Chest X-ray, AP view. Patient: 26 years old, sex M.
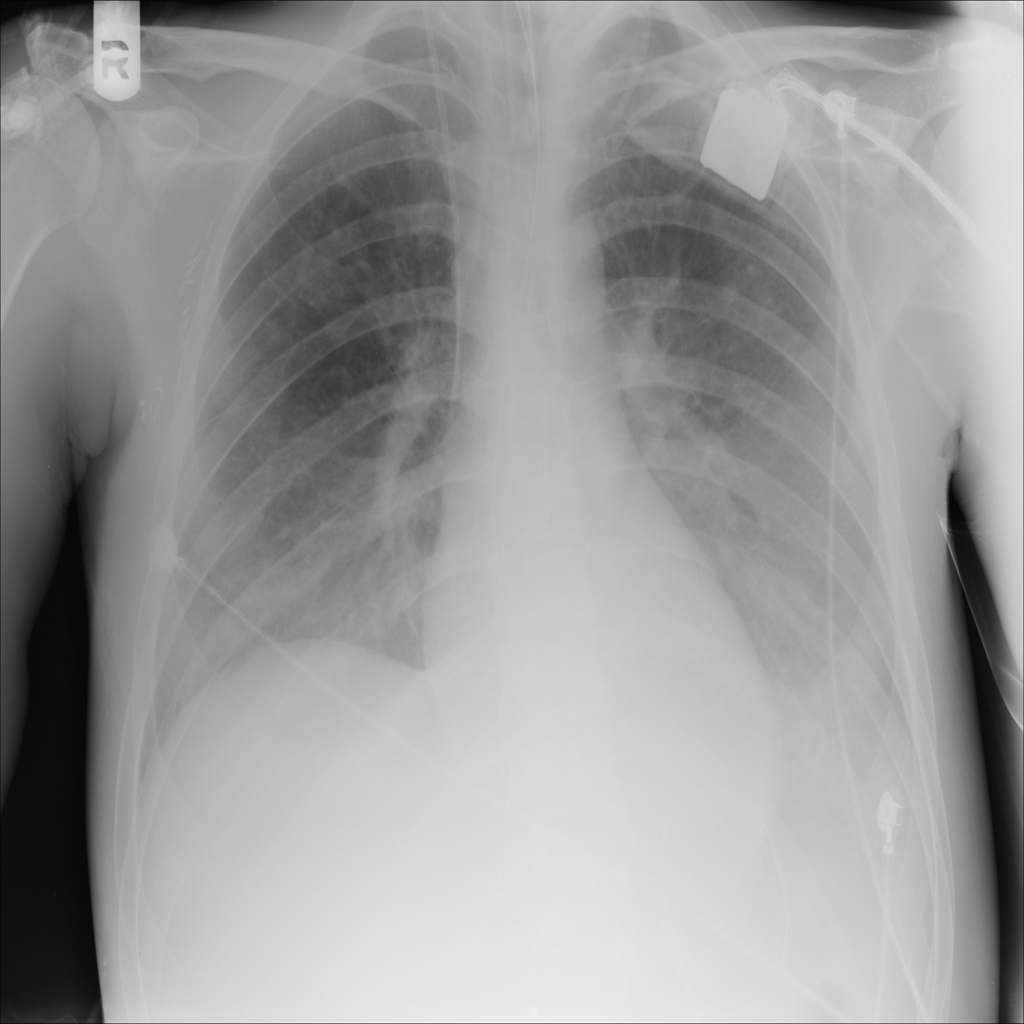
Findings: No Finding